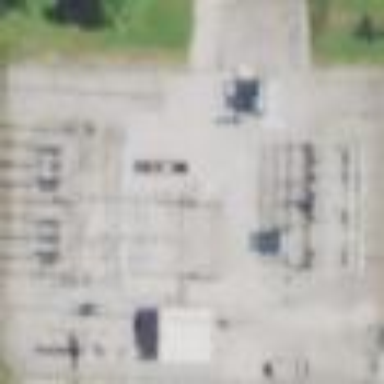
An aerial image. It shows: Distribution level power substation fenced with chain link.